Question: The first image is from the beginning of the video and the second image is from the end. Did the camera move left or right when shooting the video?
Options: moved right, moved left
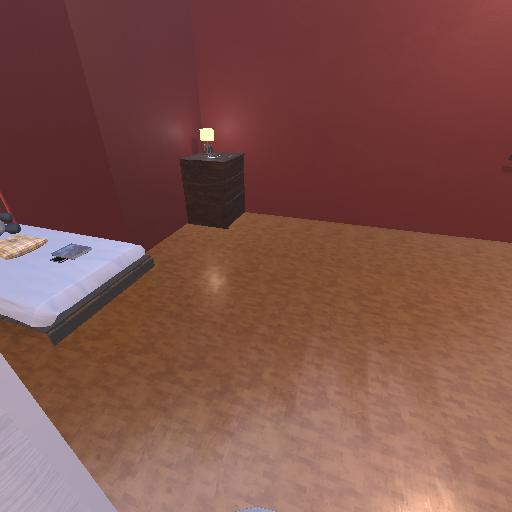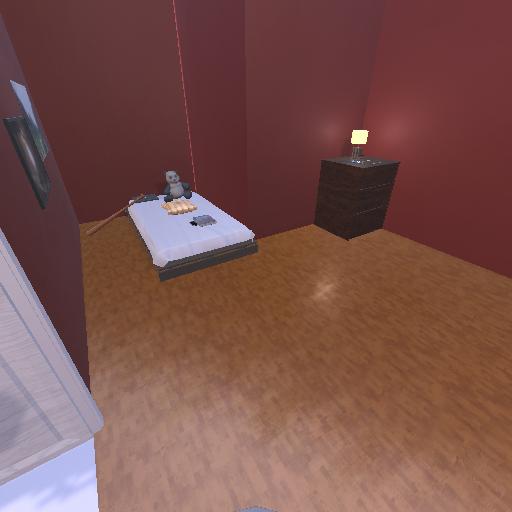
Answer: moved right